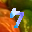
Label: 7